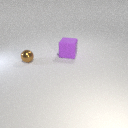
large purple rubber cube behind small brown metal sphere